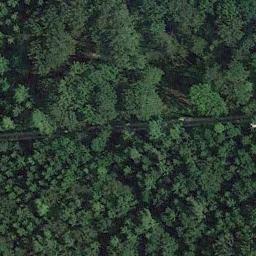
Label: forest